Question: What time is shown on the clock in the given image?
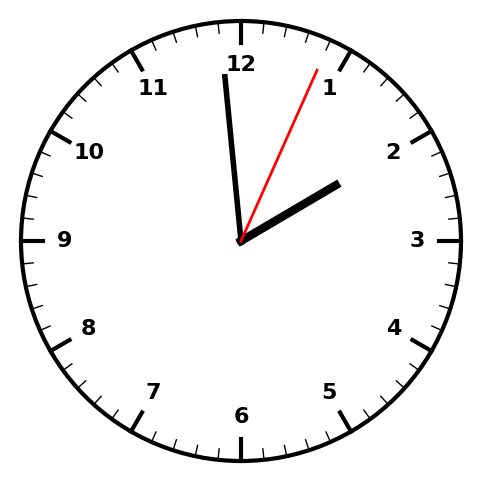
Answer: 01:59:04